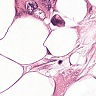
Metastatic tissue present: yes